Question: I am having trouble plotting a patch on a figure with transparency and timestamp index varying in datenum range of 735k, which is more or less the datenum you will acquire for the actual dates.
The following example illustrate my issue:
'''
k=[7<PHONE> 7<PHONE> 0 7830];
figure;
axis(k);
p=patch([k(1) k(1) k(2) k(2)], [k(3) k(4) k(4) k(3)],[0 0 0 0],'r', 'FaceAlpha', 0.1);
'''

Are you able to reproduce this bug? Any suggestions? I've seen <URL> and searched about it, but no clue. I wouldn't like to remove the minimum from my time stamps, I would have to adapt all the code just because of this x(
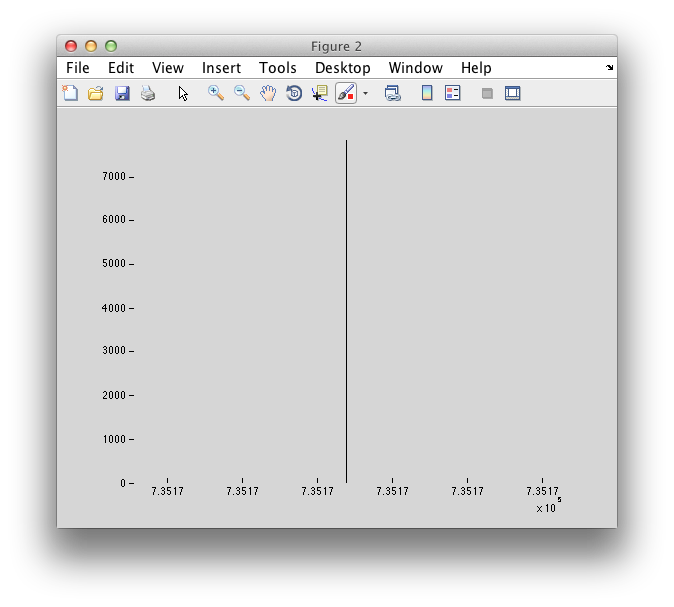
Answer: I was learning about this <URL> -- looks like trying to discovering trends at financial business, guess when this will go out, if it will haha. It may be used by adding '-hgVersion 2' option at your matlab launch. And by doing so, the resulting figure looks like this \o/:

Great... but beware that there are some differences on the usage from the HG1 to the HG2 that may lead your code not to work (specially if you are using listeners) but if you want to explore this code add an if in your codes where it breaks:
'''
if feature('UseHG2')
% HG2 approach
else
% HG1 approach
end
'''
One good thing it's that at least we can get the <URL> and the usage is quite more intuitive with the matlab oop development way.